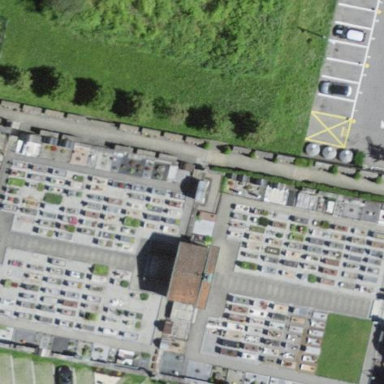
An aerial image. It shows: Cemetery.